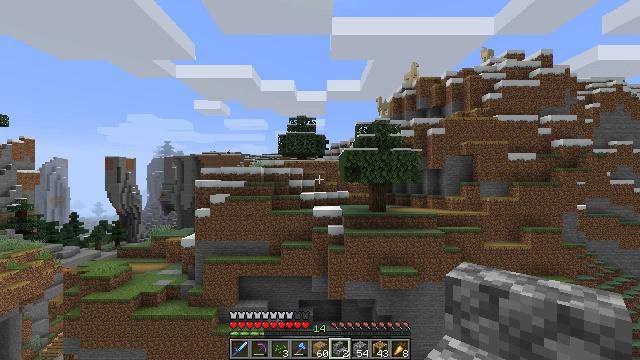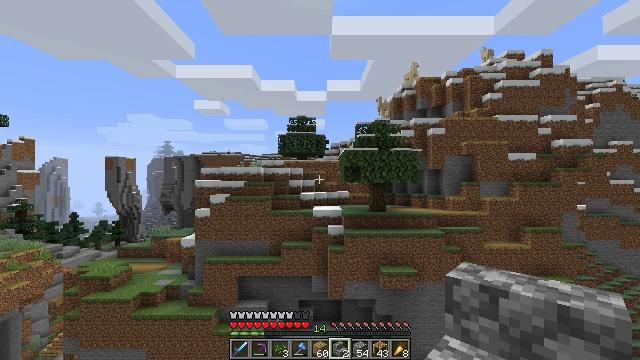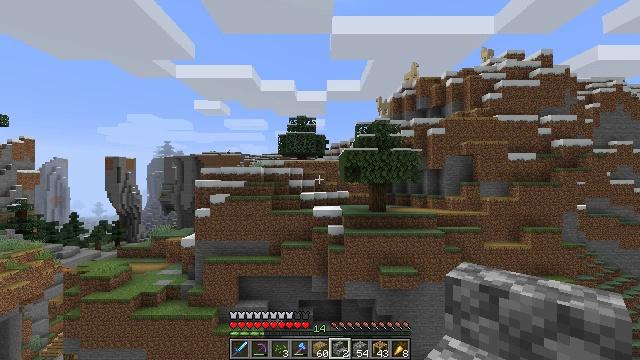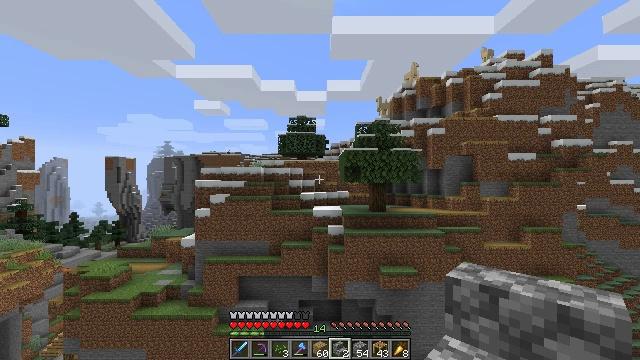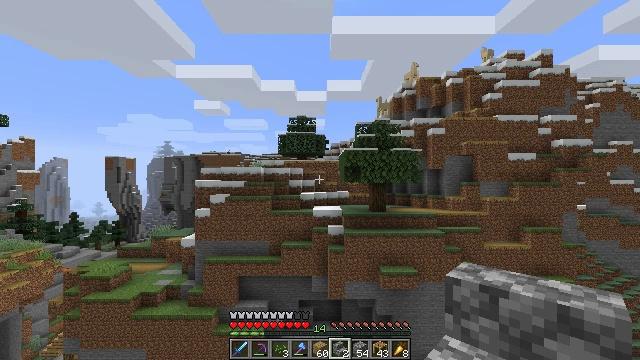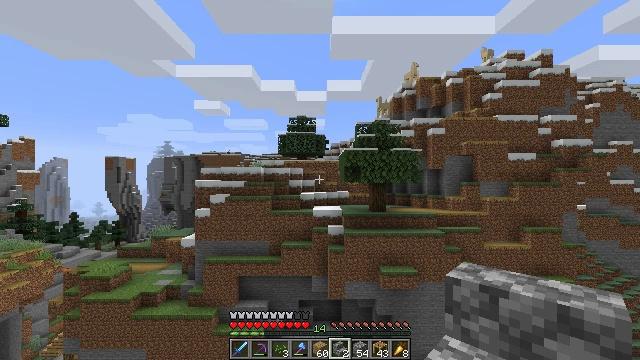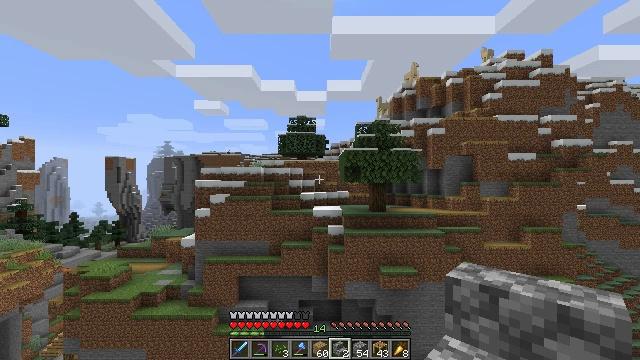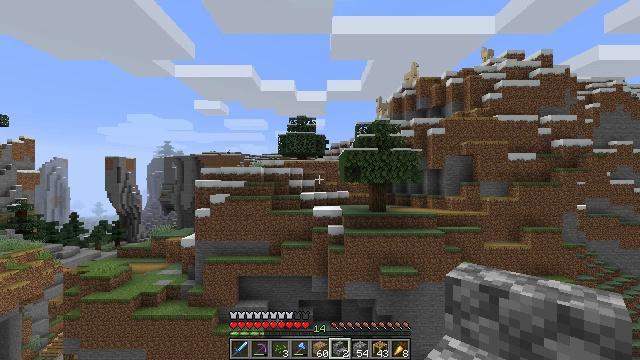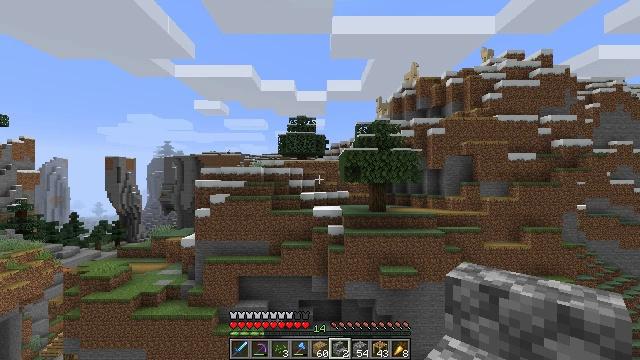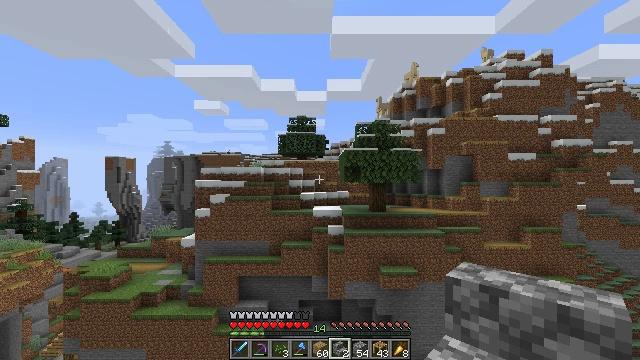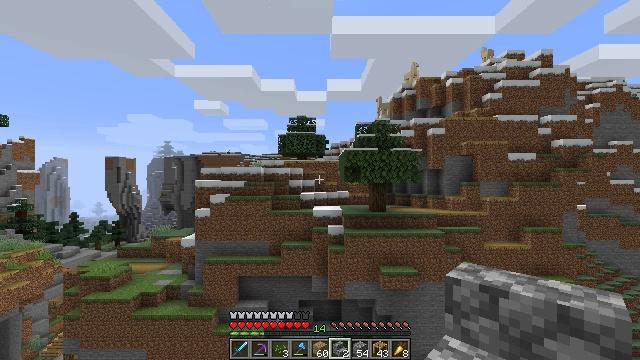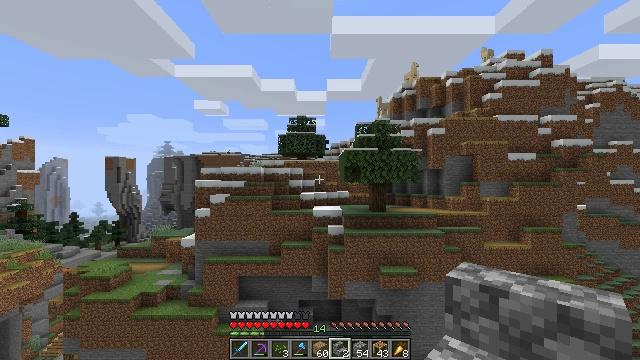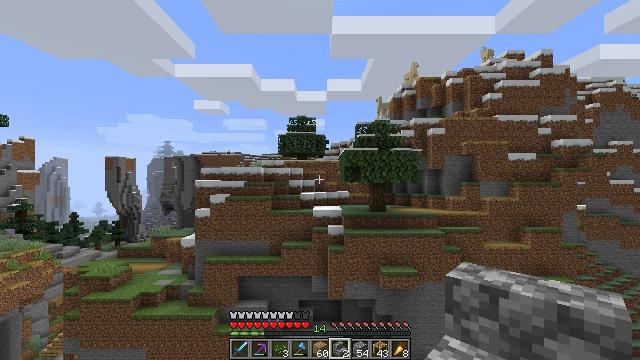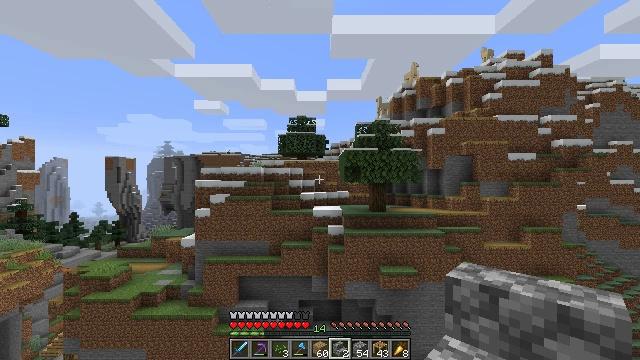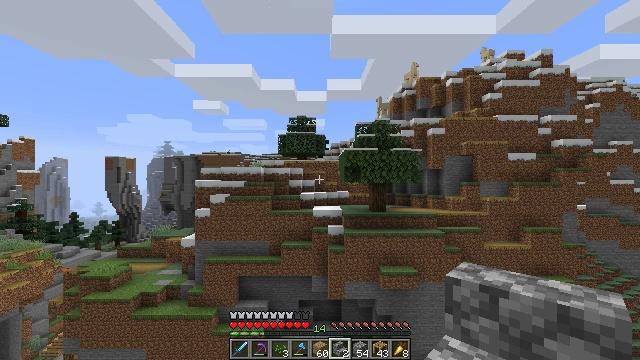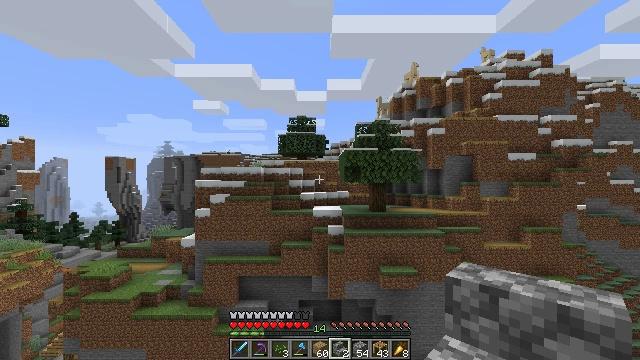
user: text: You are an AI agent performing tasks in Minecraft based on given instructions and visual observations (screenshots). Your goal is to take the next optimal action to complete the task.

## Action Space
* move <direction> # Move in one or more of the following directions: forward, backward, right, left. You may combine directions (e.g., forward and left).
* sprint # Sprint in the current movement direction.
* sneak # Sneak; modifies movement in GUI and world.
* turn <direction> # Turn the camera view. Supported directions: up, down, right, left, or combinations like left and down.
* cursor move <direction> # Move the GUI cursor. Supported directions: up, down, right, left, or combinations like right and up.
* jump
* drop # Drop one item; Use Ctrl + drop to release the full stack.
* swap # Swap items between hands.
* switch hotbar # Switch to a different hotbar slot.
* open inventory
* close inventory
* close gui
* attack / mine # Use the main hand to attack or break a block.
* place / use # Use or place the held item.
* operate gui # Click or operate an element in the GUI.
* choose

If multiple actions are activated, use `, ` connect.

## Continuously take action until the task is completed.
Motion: motion action
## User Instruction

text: Retrieve scaffolding from a build site.
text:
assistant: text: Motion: no_op
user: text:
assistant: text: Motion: no_op
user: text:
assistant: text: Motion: no_op
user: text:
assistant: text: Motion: no_op
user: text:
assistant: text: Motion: no_op
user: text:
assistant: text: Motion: no_op
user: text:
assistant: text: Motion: no_op
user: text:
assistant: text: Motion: no_op
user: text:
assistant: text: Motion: no_op
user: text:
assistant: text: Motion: no_op
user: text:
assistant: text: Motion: no_op
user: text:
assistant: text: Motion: no_op
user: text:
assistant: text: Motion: no_op
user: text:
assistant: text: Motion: no_op
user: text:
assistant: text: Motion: no_op
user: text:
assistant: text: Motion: no_op
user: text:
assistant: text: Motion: no_op
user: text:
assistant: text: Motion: no_op
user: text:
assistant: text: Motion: no_op
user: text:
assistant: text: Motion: no_op
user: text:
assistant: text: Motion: no_op
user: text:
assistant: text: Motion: no_op
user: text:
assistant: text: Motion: no_op
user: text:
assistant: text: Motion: no_op
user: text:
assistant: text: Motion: no_op
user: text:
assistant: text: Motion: no_op
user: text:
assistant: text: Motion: no_op
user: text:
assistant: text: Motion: no_op
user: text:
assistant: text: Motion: no_op
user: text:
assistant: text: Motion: no_op